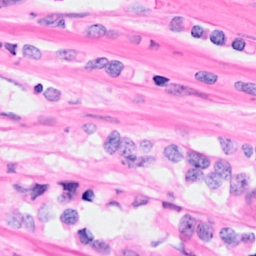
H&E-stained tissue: Breast